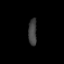
Tissue: prostate
Cell type: Fibroblasts
Senescence score: 0.8844
Nuclear area (px): 217
Mean DAPI intensity: 65.318